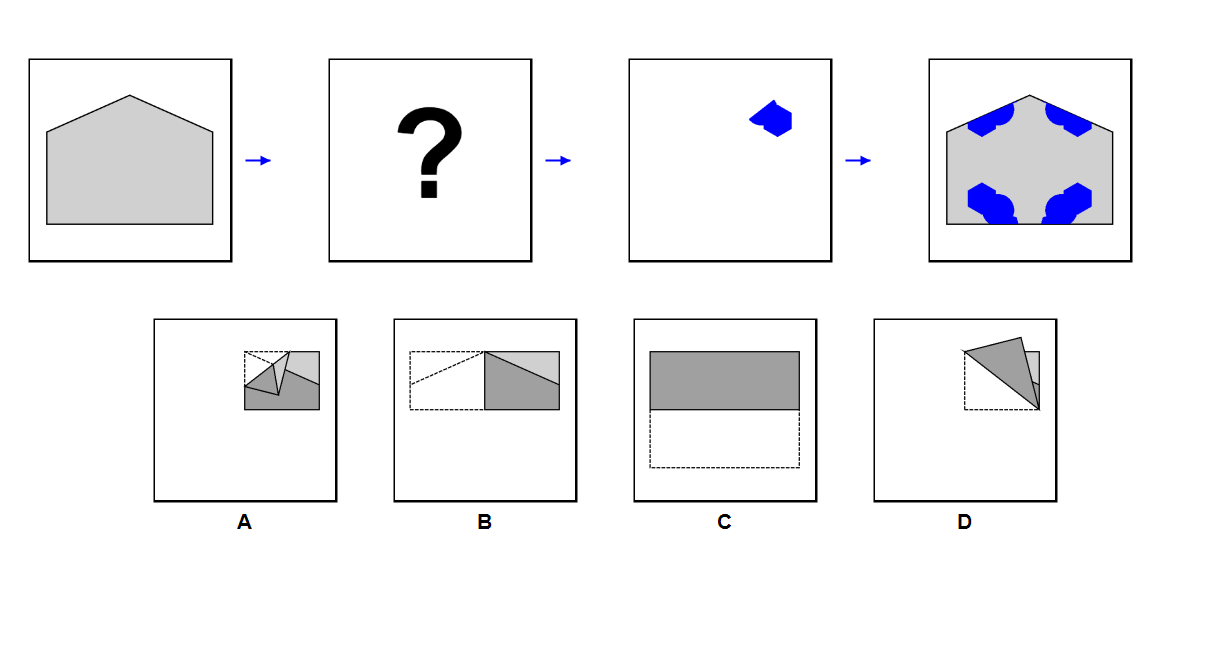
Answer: D